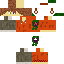
A female human skin with medium skin, wearing brown long hair dressed in a red hoodie and brown pants, featuring a closed mouth.